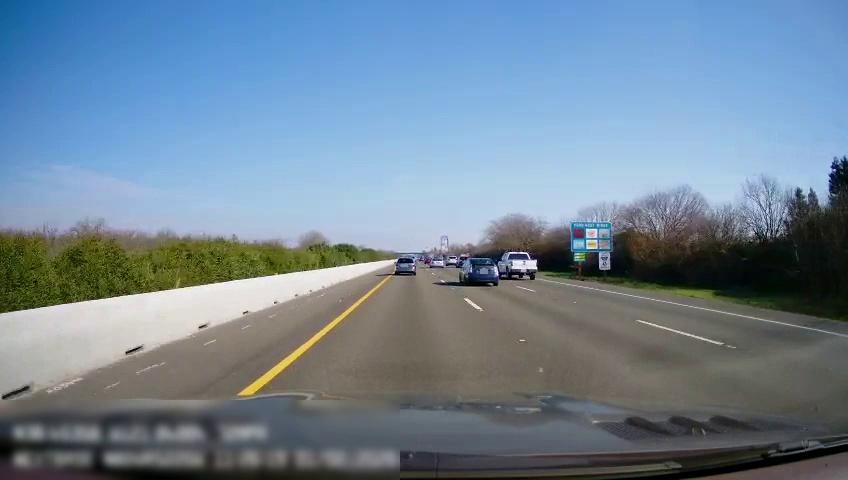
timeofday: Day
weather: Sunny
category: Drivable Space
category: Vehicles | SUV
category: Vehicles | SUV
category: Vehicles | Car
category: Vehicles | Truck
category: Vehicles | Car
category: Vehicles | Car
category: Lanes | Current Lane
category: Lanes | Current Lane
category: Lanes | Alternate Lane
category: Lanes | Alternate Lane
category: Traffic | Signs
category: Traffic | Signs